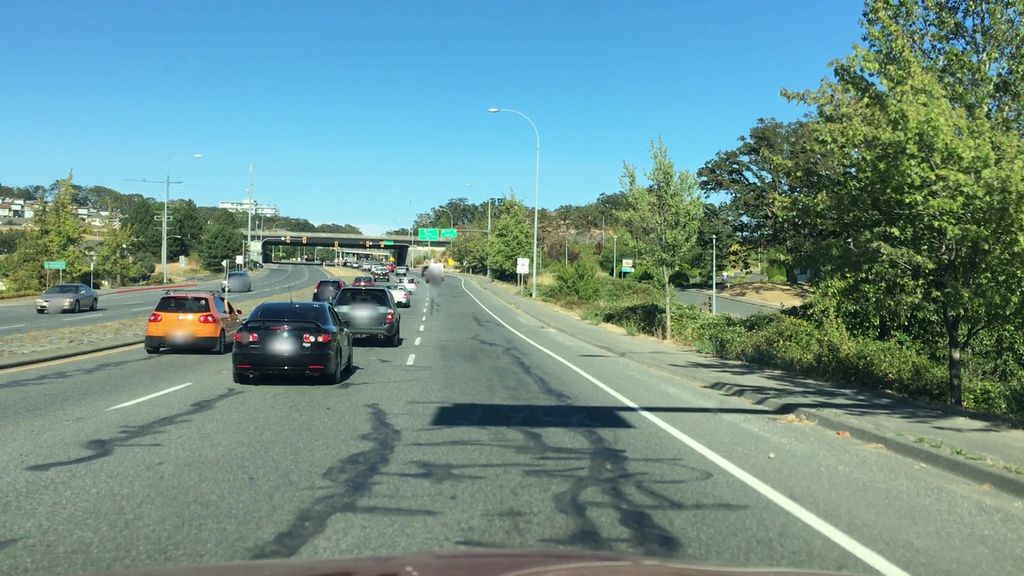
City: victoria